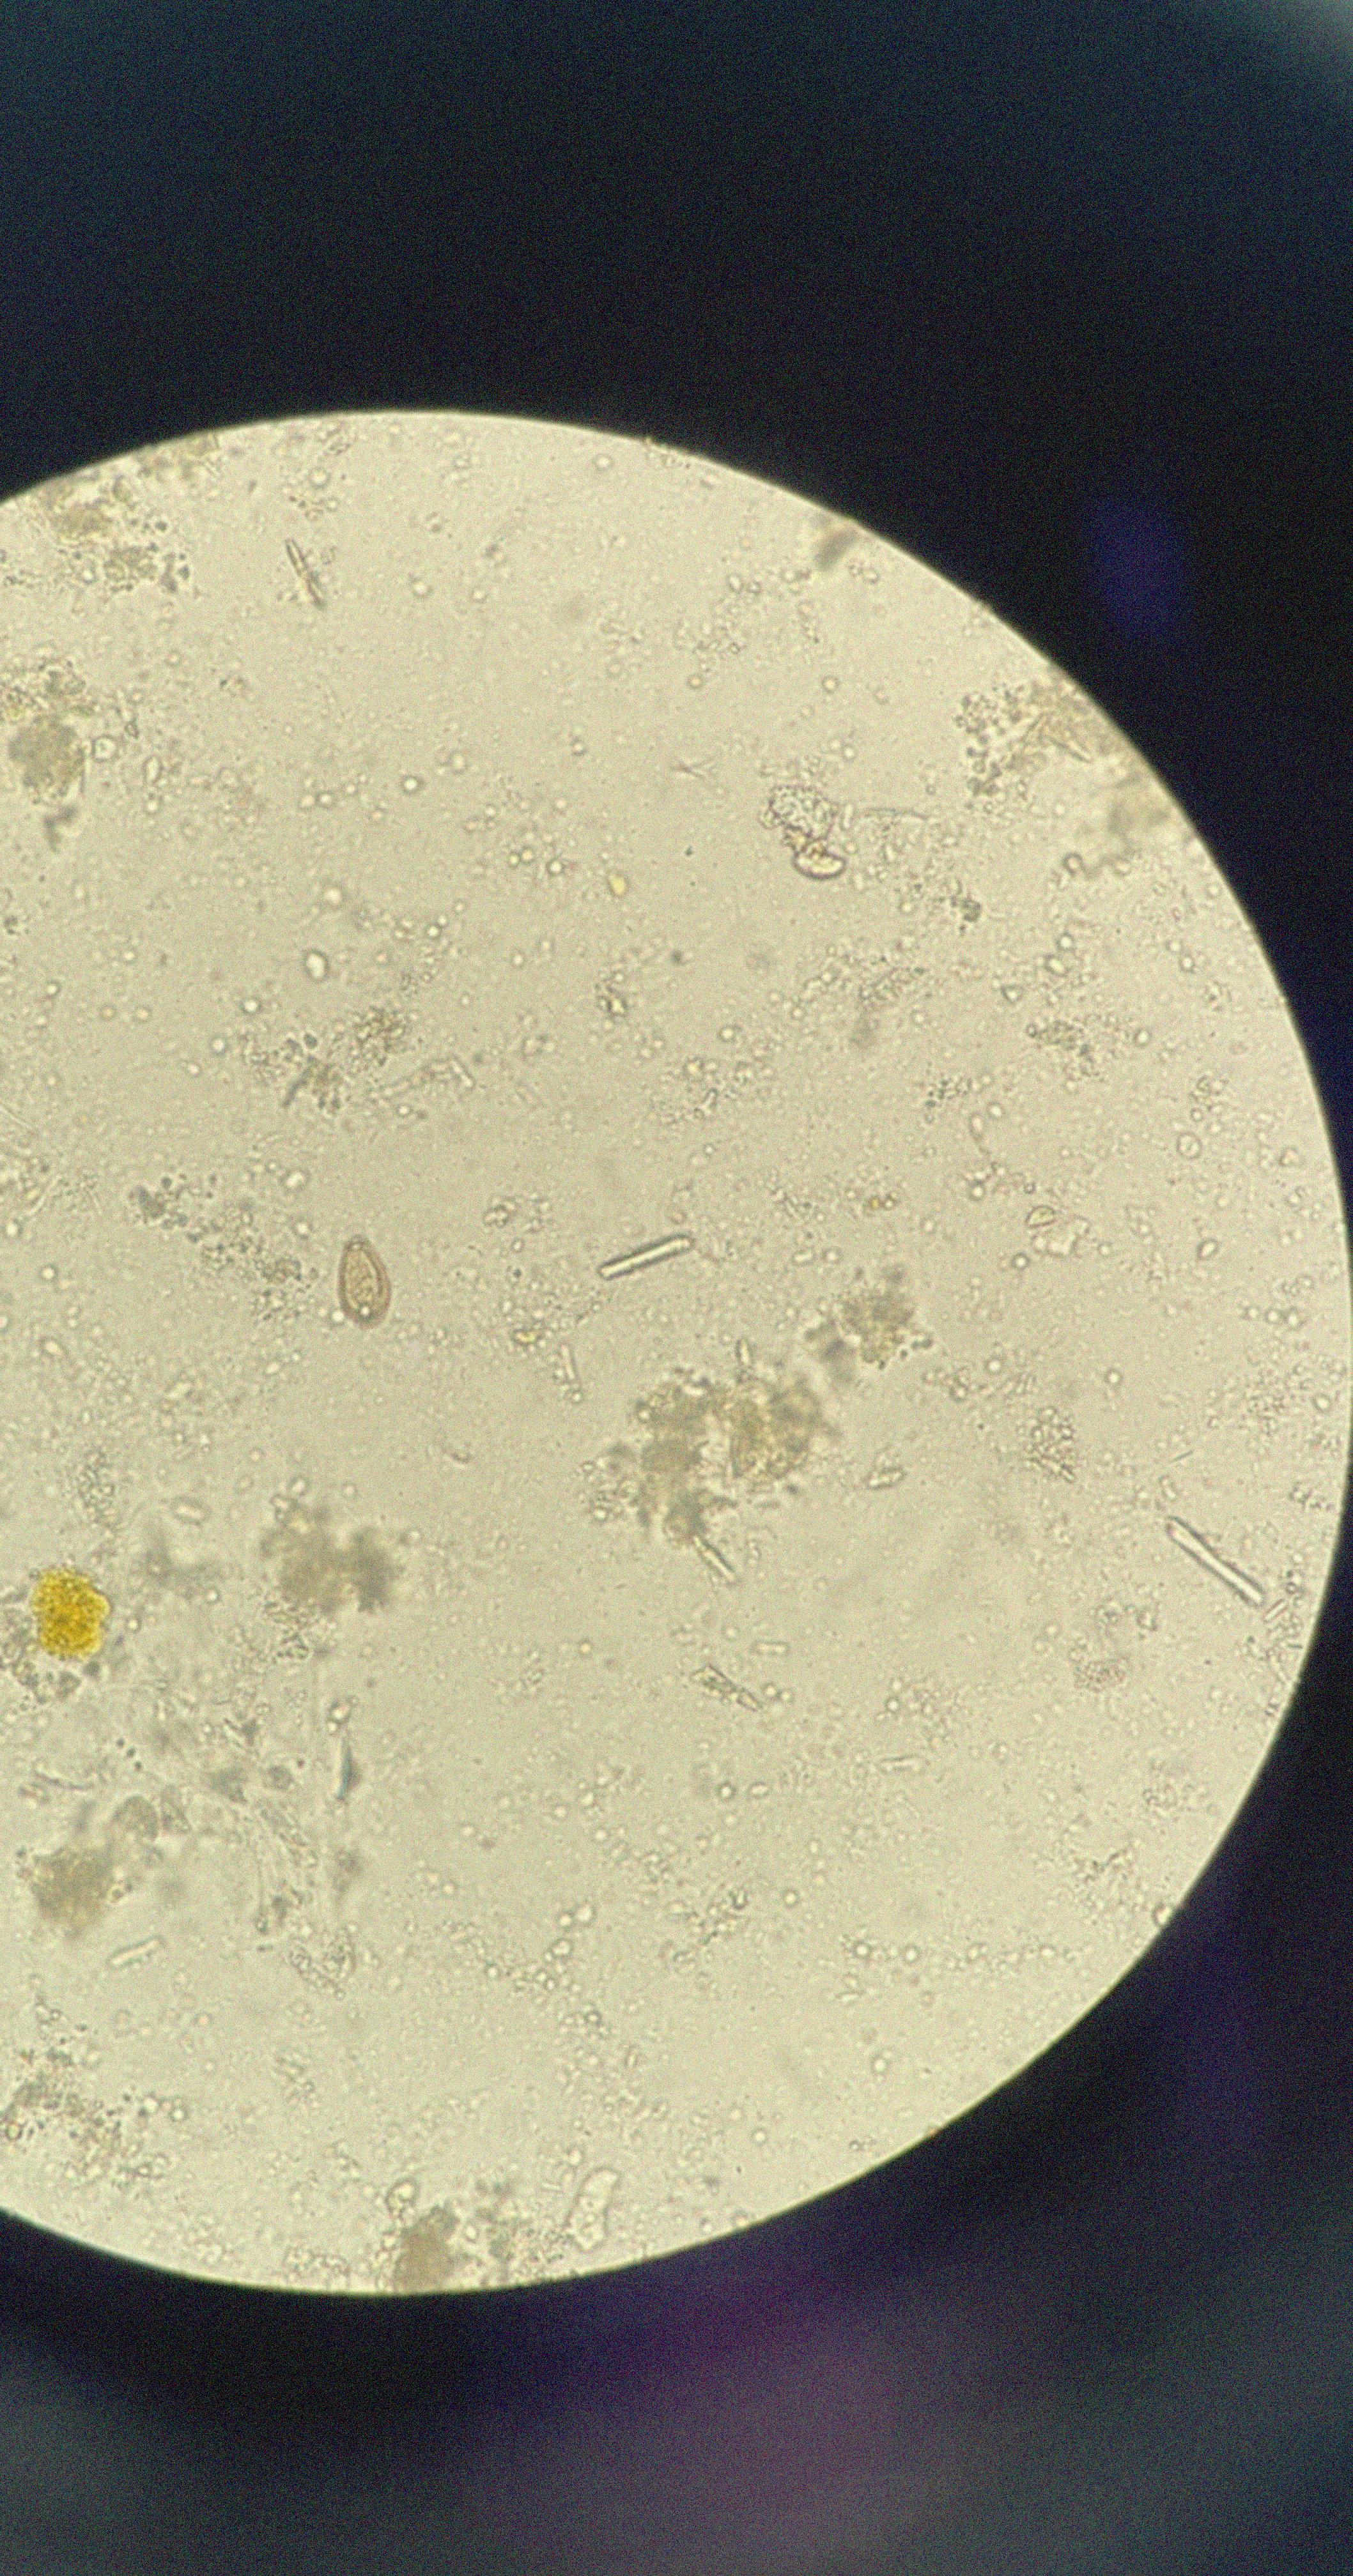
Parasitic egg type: Opisthorchis viverrine